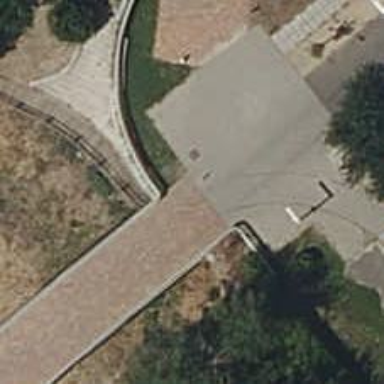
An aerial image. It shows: Bollard.